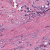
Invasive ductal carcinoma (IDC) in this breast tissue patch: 1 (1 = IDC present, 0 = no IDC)